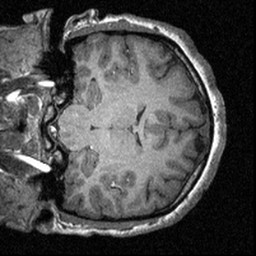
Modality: T1w
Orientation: coronal
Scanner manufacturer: siemens
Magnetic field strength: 3 T
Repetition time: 1.57 s
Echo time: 0.00304 s